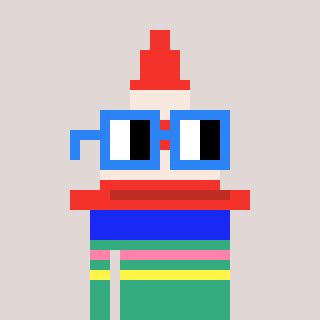
a pixel art character with square blue glasses, a cone-shaped head and a teal-colored body on a warm background